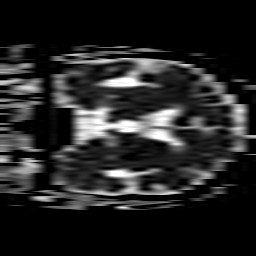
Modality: ADC
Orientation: coronal
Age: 86
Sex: female
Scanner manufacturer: philips
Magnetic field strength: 1.5 T
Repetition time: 4.52 s
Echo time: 0.07843 s